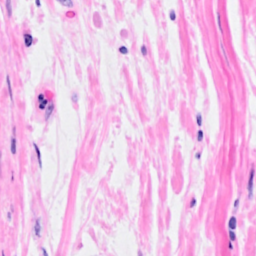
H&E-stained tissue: Breast